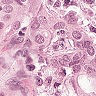
Metastatic tissue present: yes